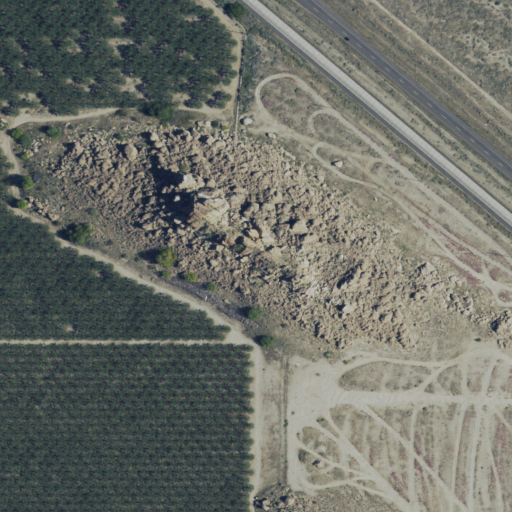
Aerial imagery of mountain in California named Travertine Rock containing low intensity development, cultivated crops, shrub, medium intensity development, barren land, and open development